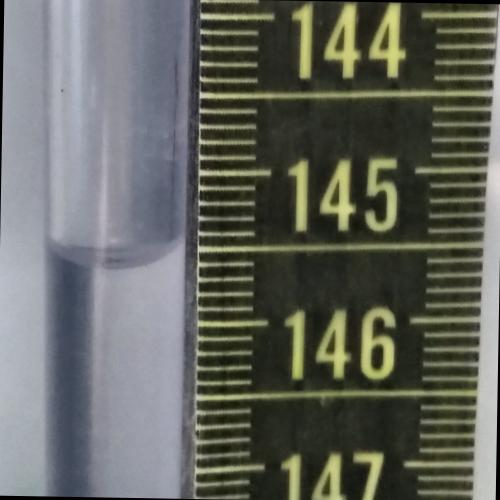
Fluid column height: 145.6 cm